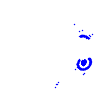
Particle: electron